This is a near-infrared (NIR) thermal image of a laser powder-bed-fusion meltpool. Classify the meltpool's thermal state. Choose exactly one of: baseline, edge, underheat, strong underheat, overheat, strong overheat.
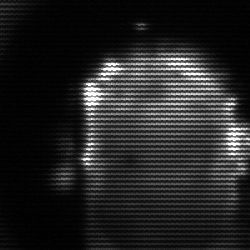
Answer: baseline